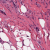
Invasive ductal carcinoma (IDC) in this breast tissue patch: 1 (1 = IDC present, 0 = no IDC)